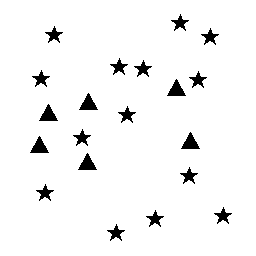
Squares: 0
Triangles: 6
Stars: 14
Total shapes: 20